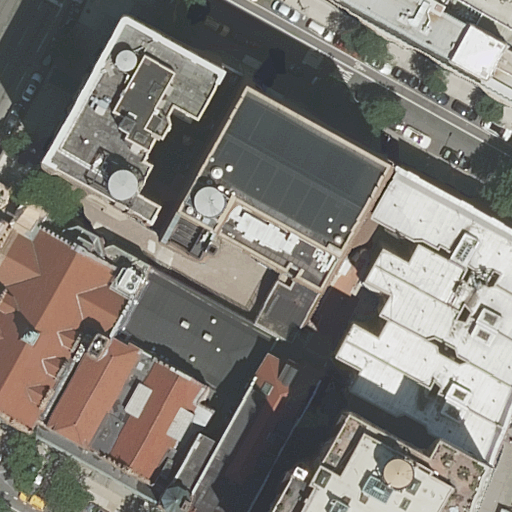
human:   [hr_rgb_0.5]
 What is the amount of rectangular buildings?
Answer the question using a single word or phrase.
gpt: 2

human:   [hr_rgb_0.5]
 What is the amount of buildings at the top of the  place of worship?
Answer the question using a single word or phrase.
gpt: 3

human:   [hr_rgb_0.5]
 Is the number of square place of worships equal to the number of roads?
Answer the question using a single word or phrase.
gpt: no

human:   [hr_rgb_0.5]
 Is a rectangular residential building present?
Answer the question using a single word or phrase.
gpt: yes

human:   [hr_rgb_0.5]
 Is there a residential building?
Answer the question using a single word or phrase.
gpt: yes

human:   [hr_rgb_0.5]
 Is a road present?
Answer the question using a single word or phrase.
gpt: yes

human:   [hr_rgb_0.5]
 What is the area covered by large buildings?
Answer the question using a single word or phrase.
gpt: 6337m2

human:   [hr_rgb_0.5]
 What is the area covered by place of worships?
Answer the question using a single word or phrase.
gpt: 2504m2

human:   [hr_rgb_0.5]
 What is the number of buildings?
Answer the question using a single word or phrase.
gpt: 6

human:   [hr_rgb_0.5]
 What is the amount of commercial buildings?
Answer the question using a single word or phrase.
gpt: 0

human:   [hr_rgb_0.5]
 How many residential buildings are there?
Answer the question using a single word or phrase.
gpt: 4

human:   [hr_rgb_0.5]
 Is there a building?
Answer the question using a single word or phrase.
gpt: yes

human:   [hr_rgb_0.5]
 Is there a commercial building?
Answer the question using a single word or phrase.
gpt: no

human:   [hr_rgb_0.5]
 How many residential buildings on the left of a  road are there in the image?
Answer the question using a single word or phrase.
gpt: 1

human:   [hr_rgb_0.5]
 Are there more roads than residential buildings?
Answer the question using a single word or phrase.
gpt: no

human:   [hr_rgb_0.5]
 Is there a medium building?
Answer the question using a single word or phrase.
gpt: yes

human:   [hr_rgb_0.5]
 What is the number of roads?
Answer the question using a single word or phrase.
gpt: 3

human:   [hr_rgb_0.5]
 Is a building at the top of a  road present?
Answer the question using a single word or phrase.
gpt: yes

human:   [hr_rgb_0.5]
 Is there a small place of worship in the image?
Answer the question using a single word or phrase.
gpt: no

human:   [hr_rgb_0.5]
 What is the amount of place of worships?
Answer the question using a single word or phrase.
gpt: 1

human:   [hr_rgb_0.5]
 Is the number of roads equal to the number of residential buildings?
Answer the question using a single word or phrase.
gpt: no

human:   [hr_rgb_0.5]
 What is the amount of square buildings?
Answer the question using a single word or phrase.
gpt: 0

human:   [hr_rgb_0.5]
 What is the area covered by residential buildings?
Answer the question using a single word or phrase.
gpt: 3126m2

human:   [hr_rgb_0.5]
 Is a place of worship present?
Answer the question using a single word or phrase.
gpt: yes

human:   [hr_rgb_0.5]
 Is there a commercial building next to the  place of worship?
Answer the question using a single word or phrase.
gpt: no

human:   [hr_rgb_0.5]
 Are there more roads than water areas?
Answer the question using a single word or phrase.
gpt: yes

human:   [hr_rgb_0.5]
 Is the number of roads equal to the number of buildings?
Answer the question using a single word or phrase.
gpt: no

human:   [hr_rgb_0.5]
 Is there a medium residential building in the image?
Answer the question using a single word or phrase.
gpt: yes

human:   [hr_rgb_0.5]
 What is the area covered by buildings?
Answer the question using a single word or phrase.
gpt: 6684m2

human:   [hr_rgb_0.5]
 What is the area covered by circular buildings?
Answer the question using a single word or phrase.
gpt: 0m2

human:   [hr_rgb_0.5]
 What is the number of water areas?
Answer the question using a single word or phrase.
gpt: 0

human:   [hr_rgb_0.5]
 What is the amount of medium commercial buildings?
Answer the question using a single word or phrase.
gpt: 0

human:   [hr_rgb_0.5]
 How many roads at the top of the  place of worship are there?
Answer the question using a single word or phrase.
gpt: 2

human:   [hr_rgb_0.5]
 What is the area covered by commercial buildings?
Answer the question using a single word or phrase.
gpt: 0m2

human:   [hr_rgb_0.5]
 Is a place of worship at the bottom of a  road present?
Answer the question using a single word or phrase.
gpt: yes

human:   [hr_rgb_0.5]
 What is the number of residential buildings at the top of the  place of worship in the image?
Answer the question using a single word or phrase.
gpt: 2

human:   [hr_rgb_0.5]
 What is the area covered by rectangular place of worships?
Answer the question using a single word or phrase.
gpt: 0m2

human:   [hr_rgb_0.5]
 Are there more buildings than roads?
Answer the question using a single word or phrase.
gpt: yes

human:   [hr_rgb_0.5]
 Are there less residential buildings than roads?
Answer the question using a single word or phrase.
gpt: no

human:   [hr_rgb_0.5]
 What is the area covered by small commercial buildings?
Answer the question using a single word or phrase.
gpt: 0m2

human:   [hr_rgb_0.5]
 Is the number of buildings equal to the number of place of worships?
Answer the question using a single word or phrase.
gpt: no

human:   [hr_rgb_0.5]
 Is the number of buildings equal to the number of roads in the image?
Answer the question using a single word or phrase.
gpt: no

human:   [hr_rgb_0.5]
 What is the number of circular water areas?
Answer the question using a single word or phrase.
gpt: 0

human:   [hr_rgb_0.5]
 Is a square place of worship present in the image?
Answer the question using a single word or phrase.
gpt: no

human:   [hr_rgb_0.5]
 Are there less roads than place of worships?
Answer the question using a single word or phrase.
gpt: no

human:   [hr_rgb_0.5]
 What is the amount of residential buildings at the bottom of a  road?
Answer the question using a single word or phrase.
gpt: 3

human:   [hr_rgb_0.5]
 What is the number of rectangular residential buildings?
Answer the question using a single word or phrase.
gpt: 2

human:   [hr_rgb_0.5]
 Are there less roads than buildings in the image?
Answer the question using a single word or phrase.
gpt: yes

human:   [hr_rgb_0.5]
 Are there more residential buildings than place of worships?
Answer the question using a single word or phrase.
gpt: yes

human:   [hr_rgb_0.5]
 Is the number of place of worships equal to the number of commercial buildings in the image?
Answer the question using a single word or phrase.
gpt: no

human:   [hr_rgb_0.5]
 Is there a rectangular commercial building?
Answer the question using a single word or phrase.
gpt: no

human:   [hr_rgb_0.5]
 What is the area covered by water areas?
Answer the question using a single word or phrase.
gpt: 0m2

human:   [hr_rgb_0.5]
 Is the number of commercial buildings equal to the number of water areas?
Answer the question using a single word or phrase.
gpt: yes

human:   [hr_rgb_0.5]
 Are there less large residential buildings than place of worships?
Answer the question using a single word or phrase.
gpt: no

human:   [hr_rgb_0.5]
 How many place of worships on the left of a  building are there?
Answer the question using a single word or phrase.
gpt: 1

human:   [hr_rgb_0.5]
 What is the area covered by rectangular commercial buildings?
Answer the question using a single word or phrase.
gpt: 0m2

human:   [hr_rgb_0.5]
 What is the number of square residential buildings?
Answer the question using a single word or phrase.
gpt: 0

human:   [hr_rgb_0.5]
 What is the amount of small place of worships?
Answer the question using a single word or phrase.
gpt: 0

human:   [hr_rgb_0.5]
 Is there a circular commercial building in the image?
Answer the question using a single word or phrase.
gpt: no

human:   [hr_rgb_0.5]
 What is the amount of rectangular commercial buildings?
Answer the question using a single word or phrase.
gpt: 0

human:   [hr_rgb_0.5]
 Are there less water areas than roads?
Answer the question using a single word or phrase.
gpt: yes

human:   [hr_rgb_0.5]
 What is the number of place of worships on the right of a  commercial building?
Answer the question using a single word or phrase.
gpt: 0

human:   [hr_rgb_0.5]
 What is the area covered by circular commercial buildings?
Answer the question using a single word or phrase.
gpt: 0m2

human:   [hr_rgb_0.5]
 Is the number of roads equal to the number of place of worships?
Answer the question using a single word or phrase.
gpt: no